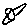
Label: bird